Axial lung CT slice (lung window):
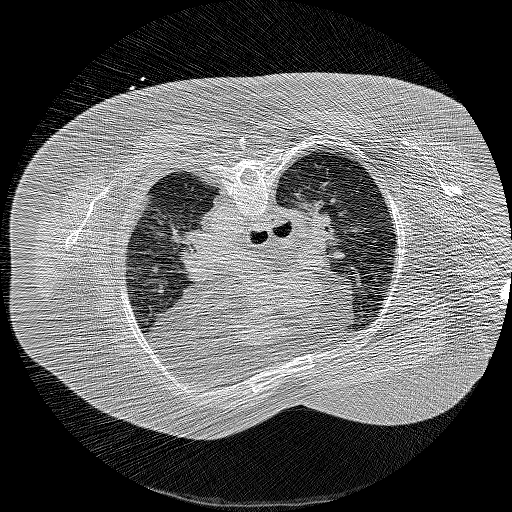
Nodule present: no